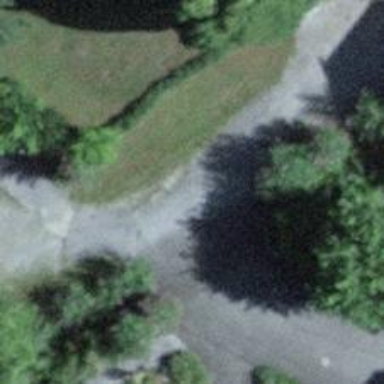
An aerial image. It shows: Footway road made of asphalt leading to bridge.